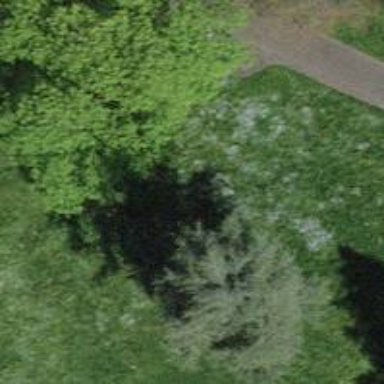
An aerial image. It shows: Mixed woodland with various types of leaves.